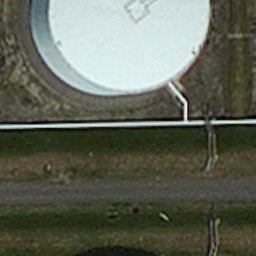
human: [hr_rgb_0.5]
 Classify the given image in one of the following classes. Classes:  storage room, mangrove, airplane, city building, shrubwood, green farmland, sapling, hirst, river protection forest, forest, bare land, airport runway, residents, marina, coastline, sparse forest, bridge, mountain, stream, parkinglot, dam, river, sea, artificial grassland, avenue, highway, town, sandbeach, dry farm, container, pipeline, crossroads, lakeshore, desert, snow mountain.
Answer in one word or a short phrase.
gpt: storage room